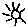
Label: sun